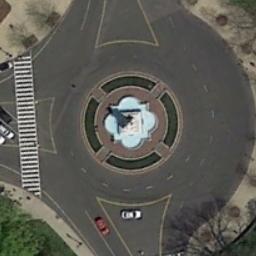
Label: roundabout